Field crop: maize
Growth stage: 1
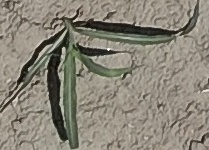
Species: sorghum